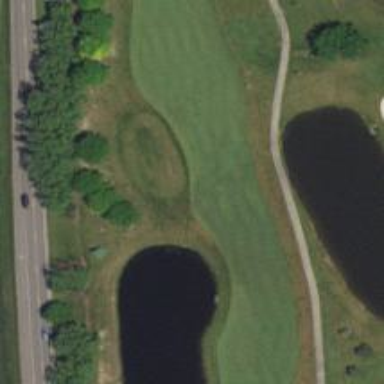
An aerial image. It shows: Grassy area designated as golf fairway.